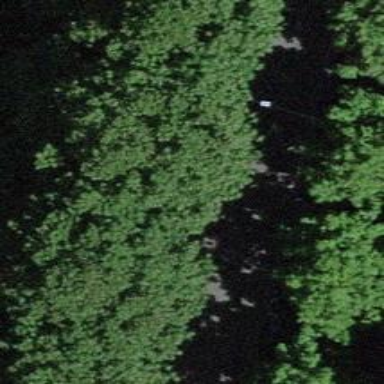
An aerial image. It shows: Beautiful avenue lined with broadleaved trees.